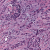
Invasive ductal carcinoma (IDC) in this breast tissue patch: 1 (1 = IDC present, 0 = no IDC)